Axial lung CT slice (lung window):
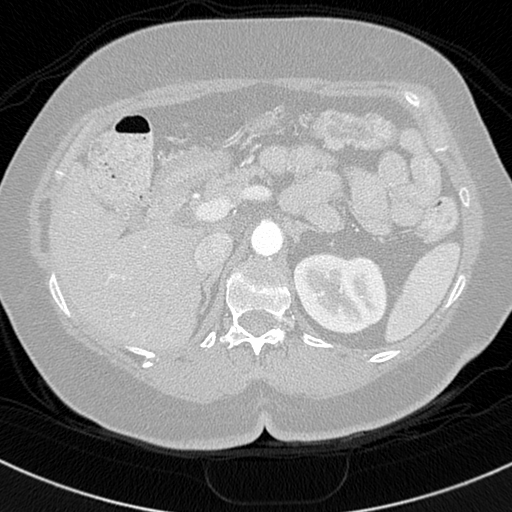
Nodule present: no